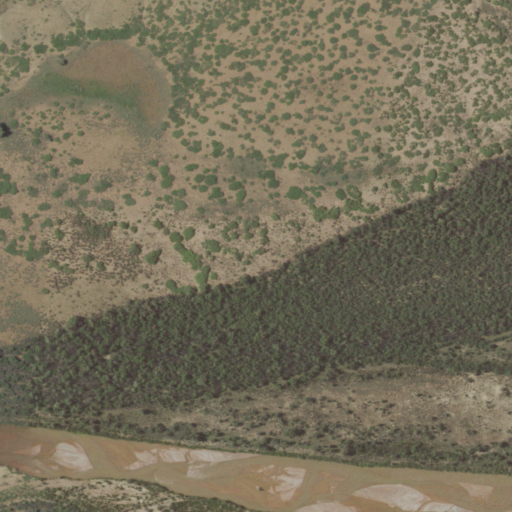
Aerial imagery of plain(s) in New Mexico named North Flat containing shrub, woody wetlands, open water, and herbaceous wetlands